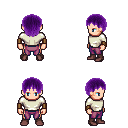
a pixel art fantasy rpg character, male body template, human, light skin, white long-sleeve shirt, magenta pants, purple plain hairstyle, leather bracers, maroon shoes, four views (front, back, left, right), 2x2 character sprite sheet, small pixel art, hard edges, no anti-aliasing